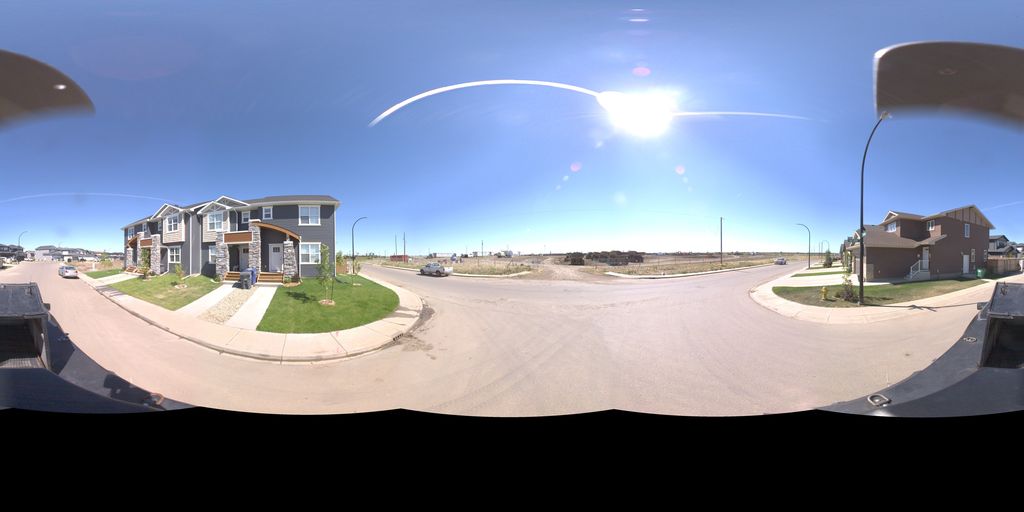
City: saskatoon